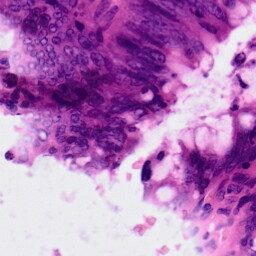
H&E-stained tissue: Colon